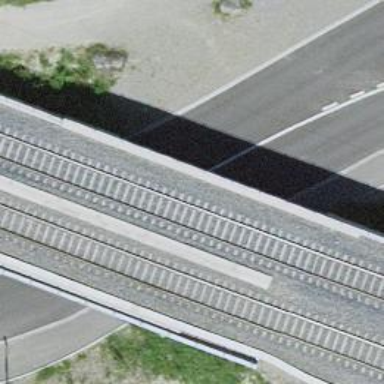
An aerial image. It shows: Single-track railway bridge with contact lines for electrification.